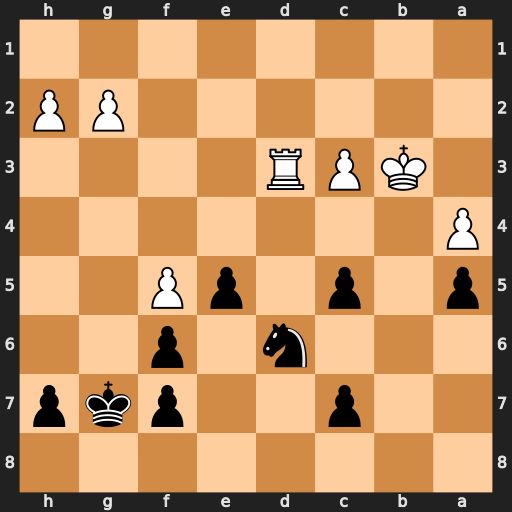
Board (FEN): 8/2p2pkp/3n1p2/p1p1pP2/P7/1KPR4/6PP/8
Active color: b
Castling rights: -
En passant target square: -
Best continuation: c4+ Kc2 cxd3+